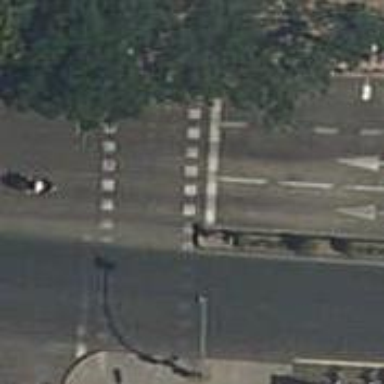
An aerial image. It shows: Crossing with traffic signals.